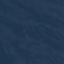
Land use / land cover: SeaLake